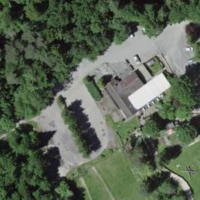
EUNIS habitat code: 53
Species observed at this site:
Ajuga reptans
Oxalis acetosella